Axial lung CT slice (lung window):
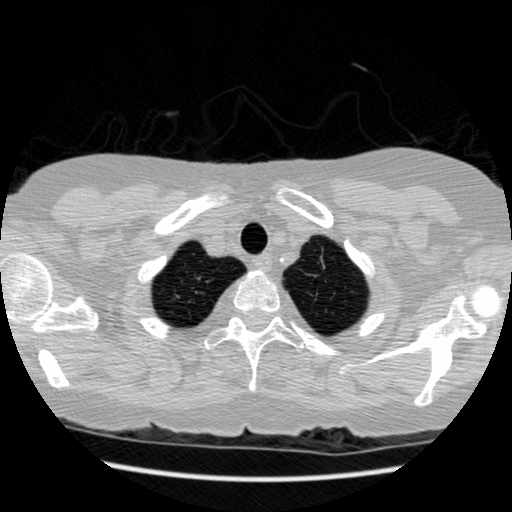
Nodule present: no